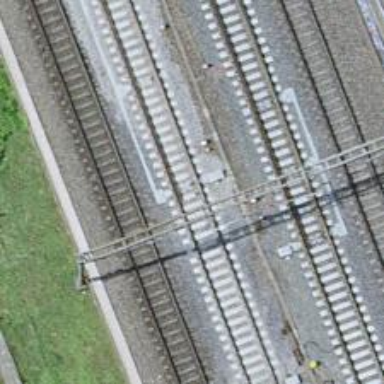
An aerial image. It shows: Railway switch.